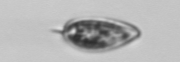
Label: Prorocentrum_triestinum